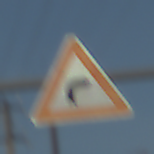
Verkehrszeichen: KurveRechts
Umgebung: Outdoor, Suburban
Tageszeit: MorningAfternoon
Wetter: PartlyCloudy
Licht: Natural
Jahreszeit: NotSpecified
Kontrast: HighContrast